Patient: sex M, age 70
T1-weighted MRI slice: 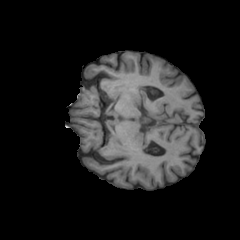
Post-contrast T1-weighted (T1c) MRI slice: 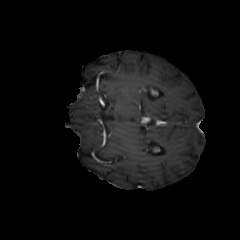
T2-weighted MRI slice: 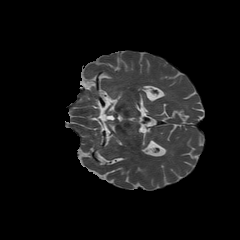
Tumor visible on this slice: no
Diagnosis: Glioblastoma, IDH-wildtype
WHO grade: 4